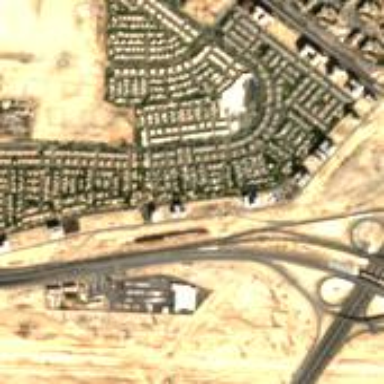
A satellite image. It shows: Condominium in residential area.